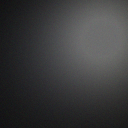
Screen state: off